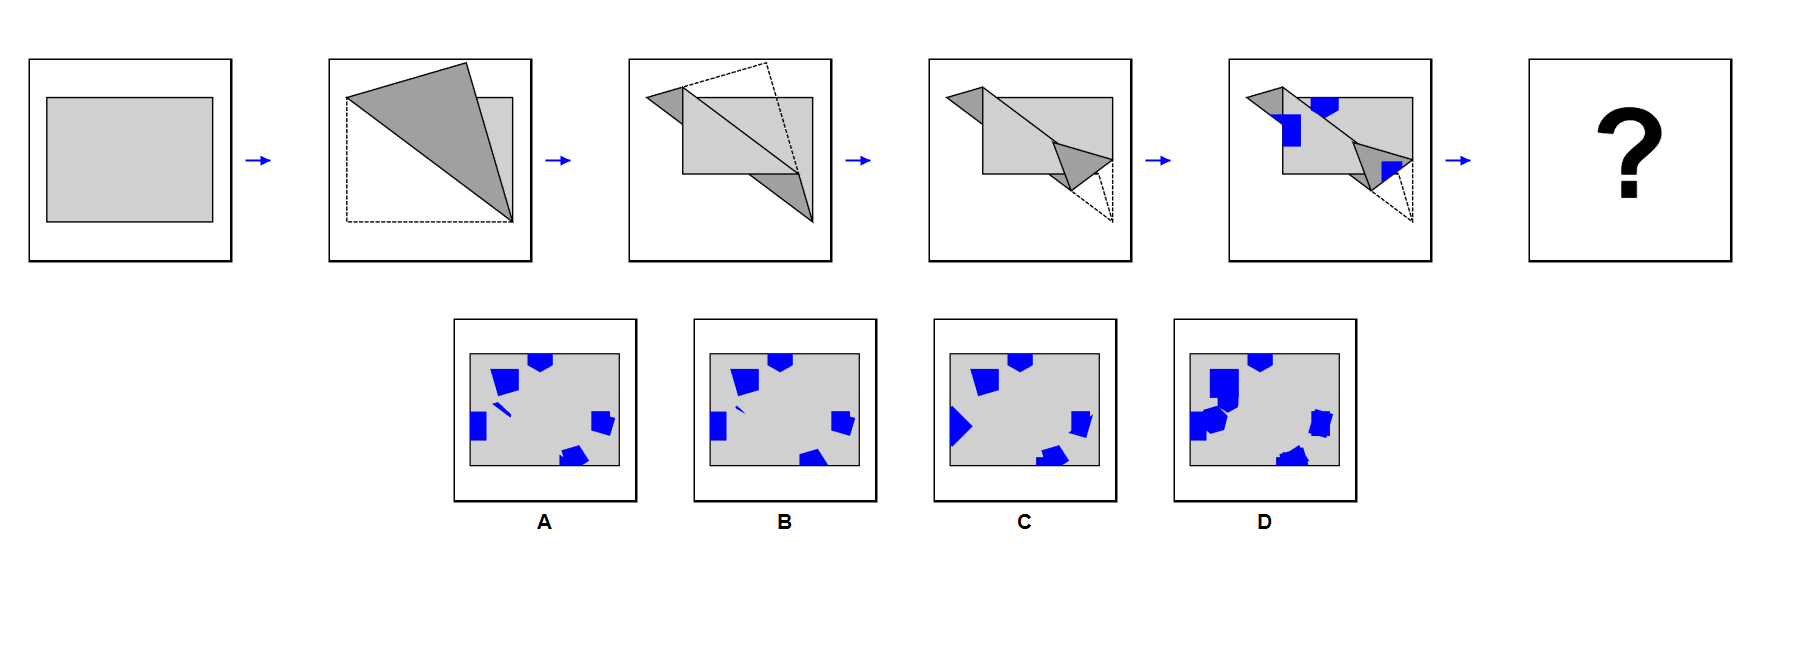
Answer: B